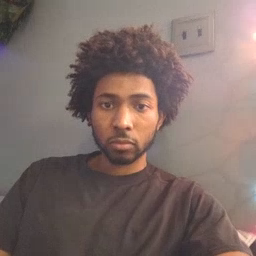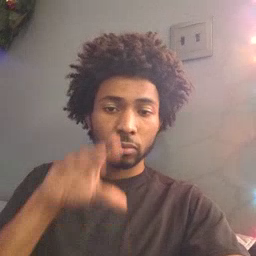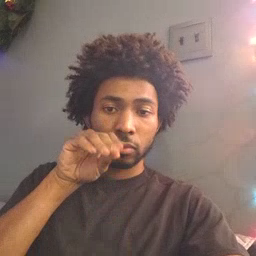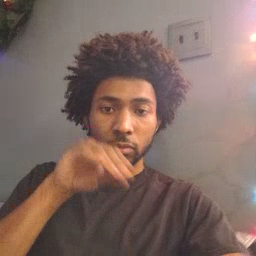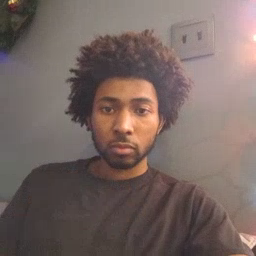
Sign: goose